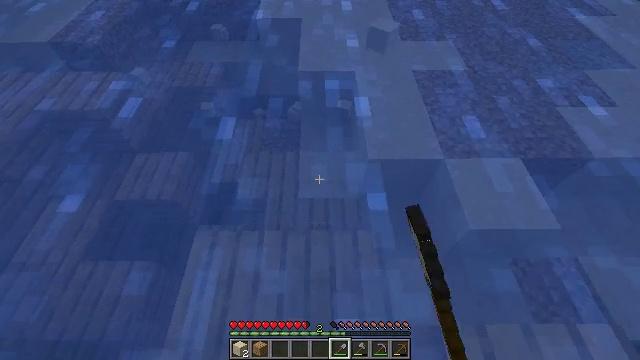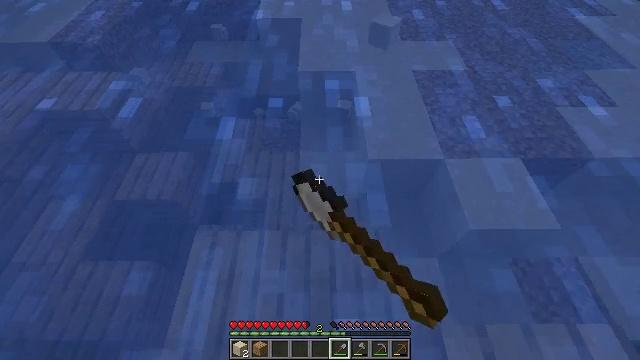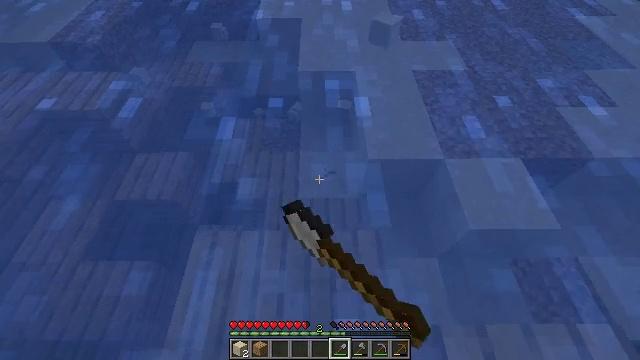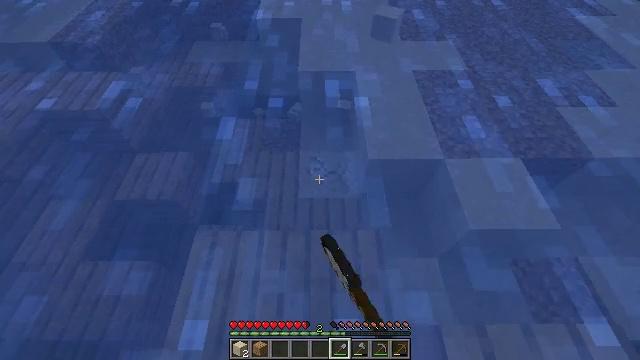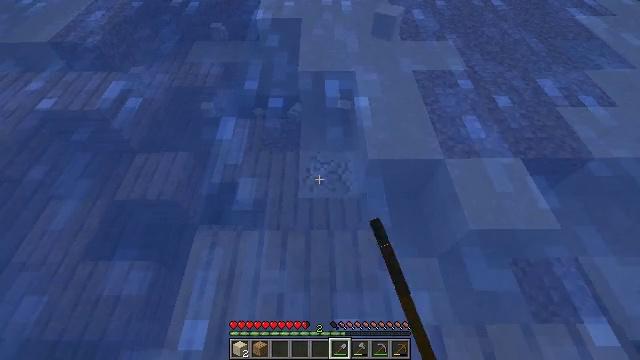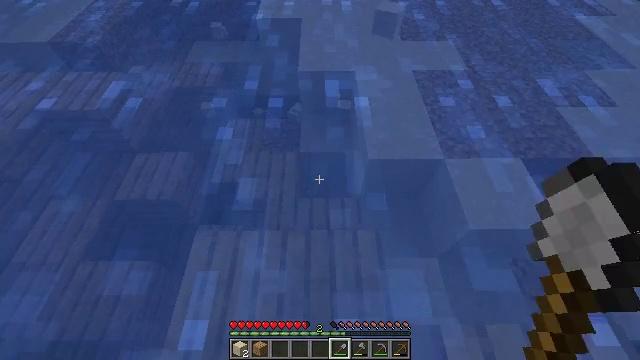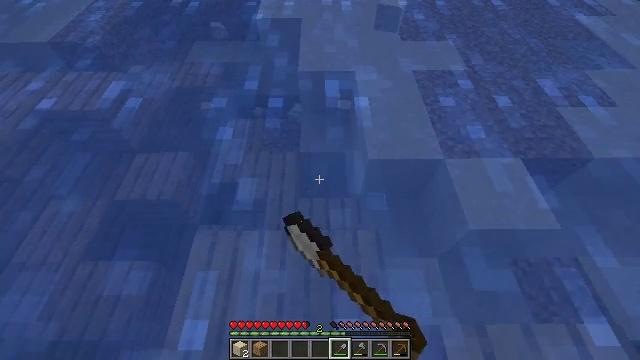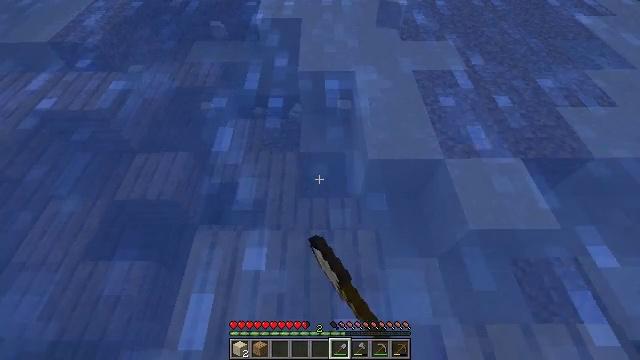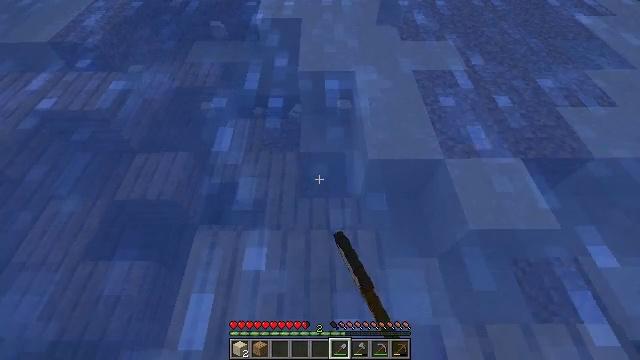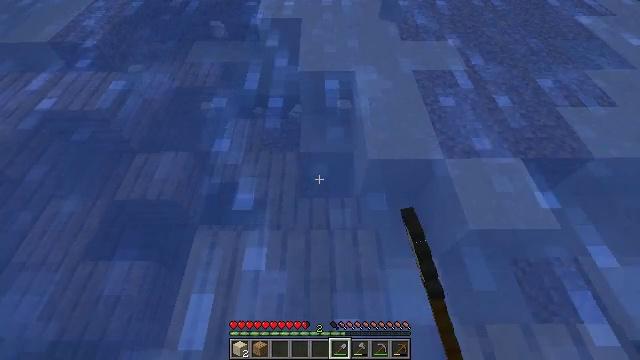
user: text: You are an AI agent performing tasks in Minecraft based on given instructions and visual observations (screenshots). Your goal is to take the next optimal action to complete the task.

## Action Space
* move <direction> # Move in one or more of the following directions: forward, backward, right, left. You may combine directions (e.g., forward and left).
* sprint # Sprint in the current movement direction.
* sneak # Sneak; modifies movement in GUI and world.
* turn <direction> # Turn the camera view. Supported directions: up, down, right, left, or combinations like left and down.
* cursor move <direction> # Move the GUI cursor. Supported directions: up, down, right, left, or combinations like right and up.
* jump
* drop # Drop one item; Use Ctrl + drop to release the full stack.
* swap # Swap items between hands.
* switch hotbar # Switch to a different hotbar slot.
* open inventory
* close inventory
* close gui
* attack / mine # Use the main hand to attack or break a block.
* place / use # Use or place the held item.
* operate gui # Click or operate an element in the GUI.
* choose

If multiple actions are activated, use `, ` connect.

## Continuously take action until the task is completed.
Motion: motion action
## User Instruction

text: Mine sand by the water.
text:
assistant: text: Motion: attack / mine
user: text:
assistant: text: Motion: attack / mine
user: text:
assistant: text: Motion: attack / mine
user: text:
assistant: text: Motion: attack / mine
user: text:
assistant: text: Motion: attack / mine
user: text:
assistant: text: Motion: attack / mine
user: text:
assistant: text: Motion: attack / mine
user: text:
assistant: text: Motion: attack / mine
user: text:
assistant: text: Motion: attack / mine
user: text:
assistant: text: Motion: attack / mine